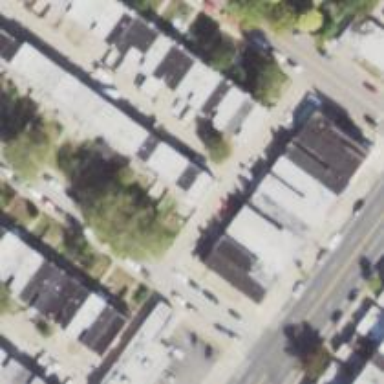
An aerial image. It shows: Alleyway designated as service road.